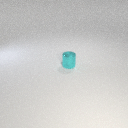
small cyan metal cylinder